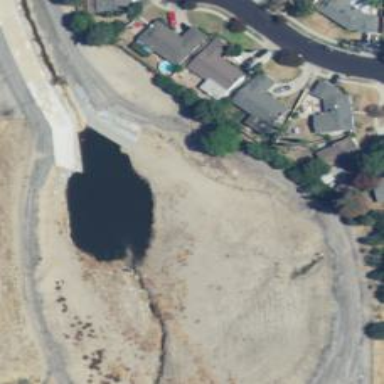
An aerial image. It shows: Detention basin filled with water.